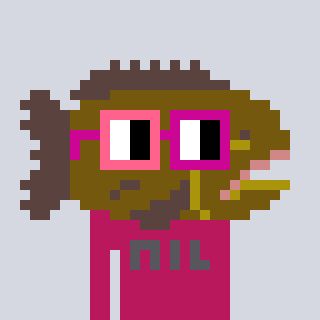
a pixel art character with square pink and red glasses, a grouper-shaped head and a darkpink-colored body on a cool background